Interaction volume radius: 10 \u00c5
Interaction volume height: 15 \u00c5
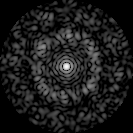
Disorder parameter: 0.8079